Field crop: maize
Growth stage: 1
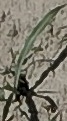
Species: sorghum